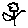
Label: flower